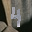
Label: 4